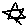
Label: star